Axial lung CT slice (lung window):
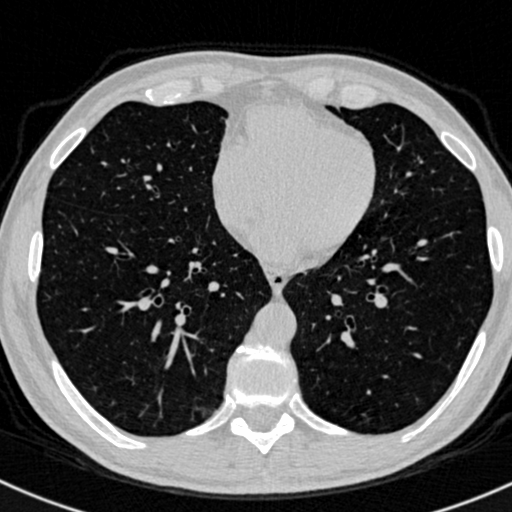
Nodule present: no